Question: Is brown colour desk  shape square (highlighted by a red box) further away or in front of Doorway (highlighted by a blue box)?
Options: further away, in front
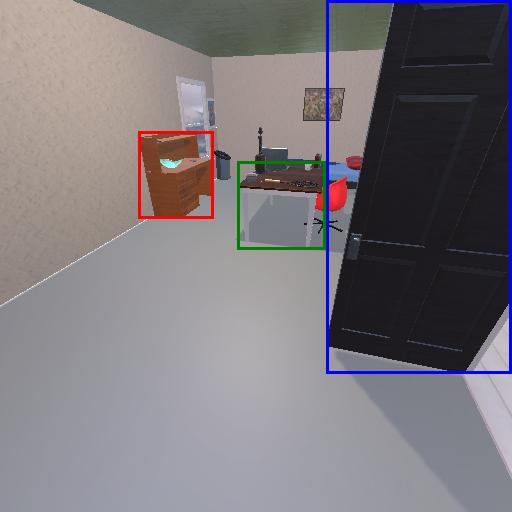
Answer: further away